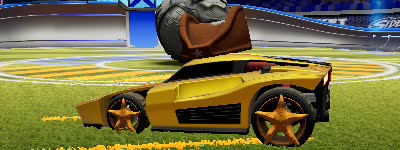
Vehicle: breakout